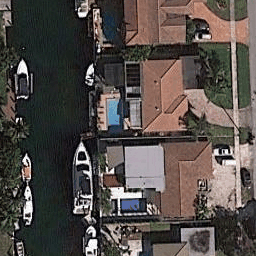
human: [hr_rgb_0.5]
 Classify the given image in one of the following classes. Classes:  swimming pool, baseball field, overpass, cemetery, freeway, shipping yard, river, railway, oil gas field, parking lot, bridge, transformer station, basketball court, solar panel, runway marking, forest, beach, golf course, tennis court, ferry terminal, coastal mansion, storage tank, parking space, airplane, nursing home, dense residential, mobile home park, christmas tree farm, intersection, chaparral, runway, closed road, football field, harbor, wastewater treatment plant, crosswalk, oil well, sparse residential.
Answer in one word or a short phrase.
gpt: coastal mansion